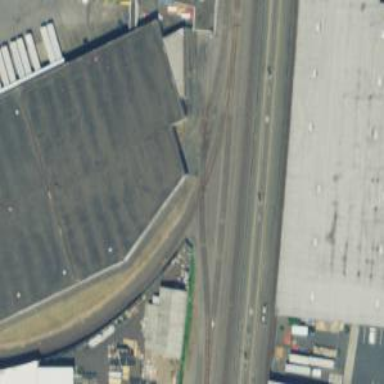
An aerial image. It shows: Railway siding for service.